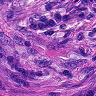
Metastatic tissue present: yes